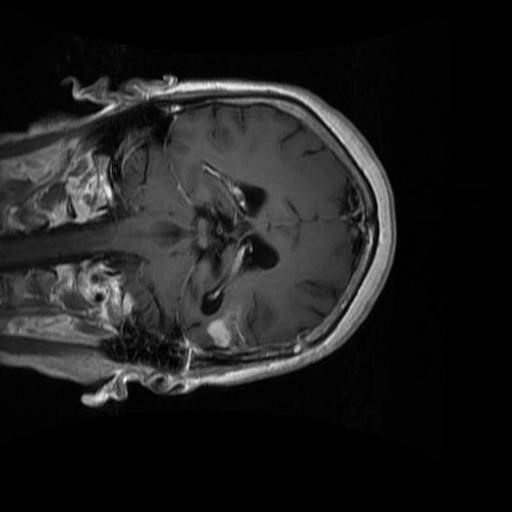
Label: brain_glioma